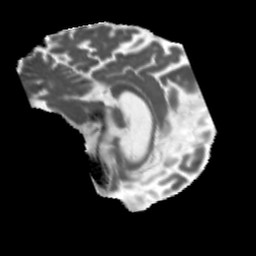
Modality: MD
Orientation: sagittal
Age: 71
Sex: male
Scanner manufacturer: siemens
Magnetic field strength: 3 T
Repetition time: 5.47 s
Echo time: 0.0854 s